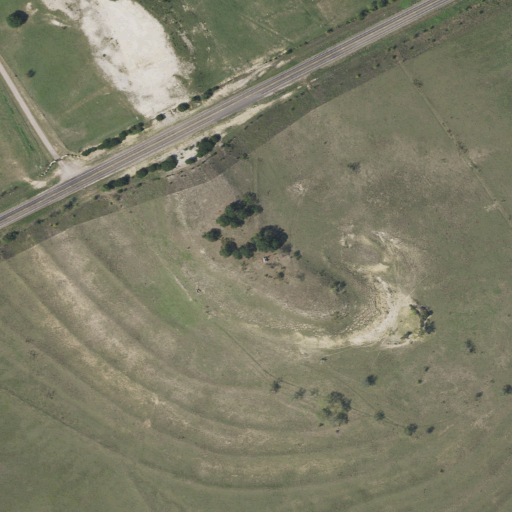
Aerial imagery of mountain in Texas named Godager Hill containing grassland, open development, low intensity development, medium intensity development, and high intensity development